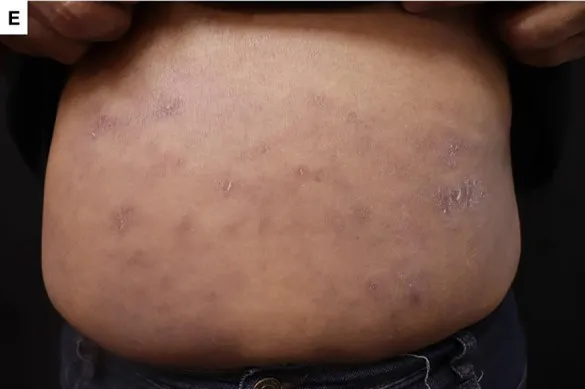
Trunk.
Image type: medical_photograph (skin_photograph)